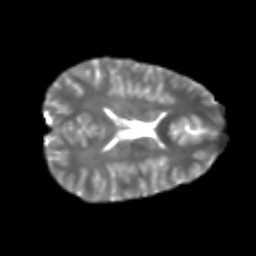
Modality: T2w
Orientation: axial
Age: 20
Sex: male
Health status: healthy
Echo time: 0.074 s